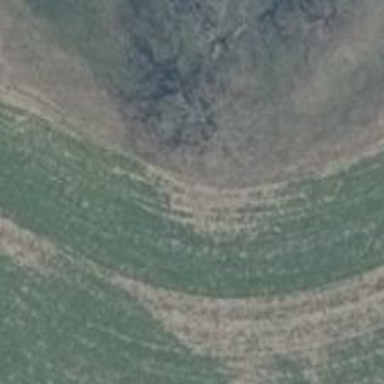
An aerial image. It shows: Grass track with grade 5 tracktype.